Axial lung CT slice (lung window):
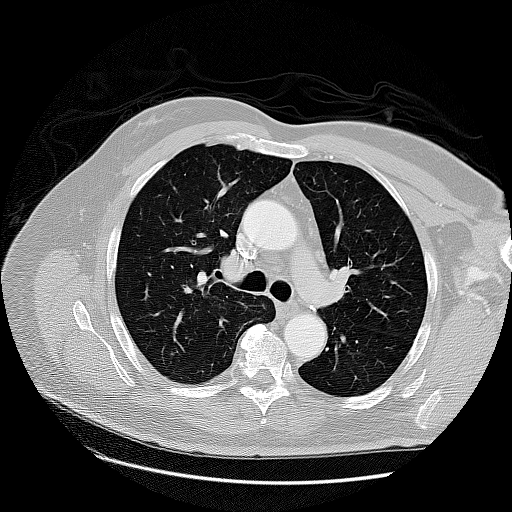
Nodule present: no